Question: I have installed crashlytics plugin to android studio 0.9.3; after this I added to my project; It added lines to gradle, first activity and so on...; after this build fails with this error:
> Error:Execution failed for task ':app:fabricCleanupResourcesDebug'.Crashlytics Developer Tools error.

Here is my gradle file, what should I change ? Crashlytics added it's lines automatically:
'''
buildscript {
repositories {
maven {
url 'https://maven.fabric.io/public'
}
}
dependencies {
classpath 'io.fabric.tools:gradle:1.+'
}
}
apply plugin : 'com.android.application' apply plugin : 'io.fabric'
repositories {
maven {
url 'https://maven.fabric.io/public'
}
}
android {
compileSdkVersion 21
buildToolsVersion "21.0.2"
defaultConfig {
applicationId "XXXXXXXXXXXXXXXXXXXXXXX"
minSdkVersion 11
targetSdkVersion 19
versionCode 1
versionName "1.0"
}
buildTypes {
release {
runProguard false
proguardFiles getDefaultProguardFile('proguard-android.txt'),
'proguard-rules.pro'
}
}
}
dependencies {
compile fileTree(dir : 'libs', include : ['*.jar'])
compile 'com.android.support:appcompat-v7:21.0.0'
compile('com.crashlytics.sdk.android:crashlytics:2.1.0@aar') {
transitive = true;
}
}
'''
.
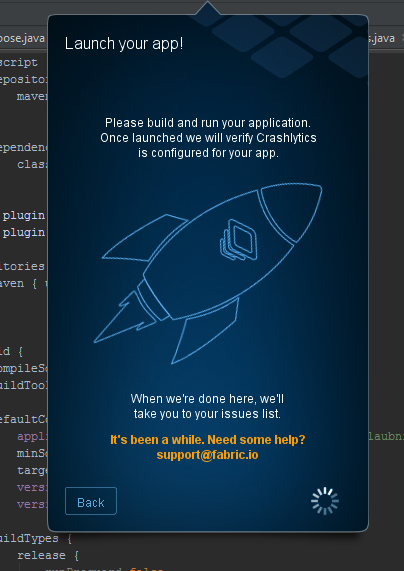
Answer: I have solved the issue.
I had long conversation with crashlytics team, but they didn't helped me.
My solution is to create separate project, and install crashlytics on that project. It will generate api key on that project. I just copied that key and pasted to my original project and it worked. Have no idea why it didn't generated the key on my initial project.